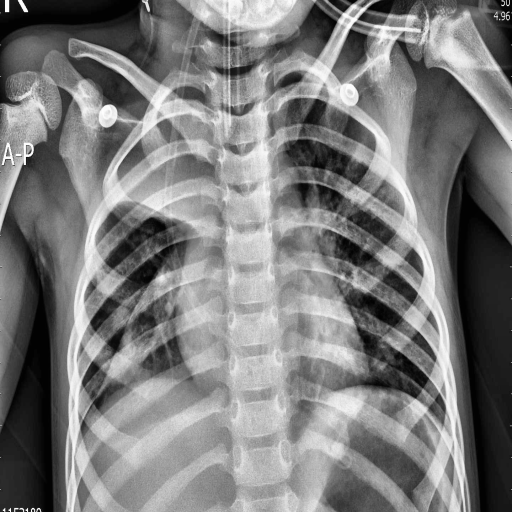
Finding: PNEUMONIA